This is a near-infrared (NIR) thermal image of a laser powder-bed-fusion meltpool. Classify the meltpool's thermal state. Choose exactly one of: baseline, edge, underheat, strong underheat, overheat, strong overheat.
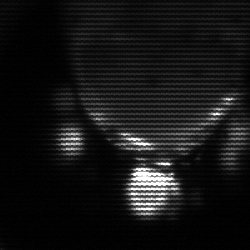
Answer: baseline